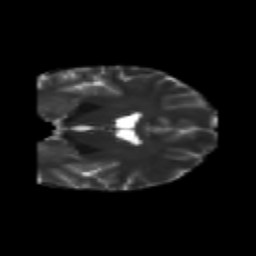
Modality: T2w
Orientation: coronal
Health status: healthy
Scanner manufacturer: philips
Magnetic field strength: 3 T
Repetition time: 6.964 s
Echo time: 0.092 s